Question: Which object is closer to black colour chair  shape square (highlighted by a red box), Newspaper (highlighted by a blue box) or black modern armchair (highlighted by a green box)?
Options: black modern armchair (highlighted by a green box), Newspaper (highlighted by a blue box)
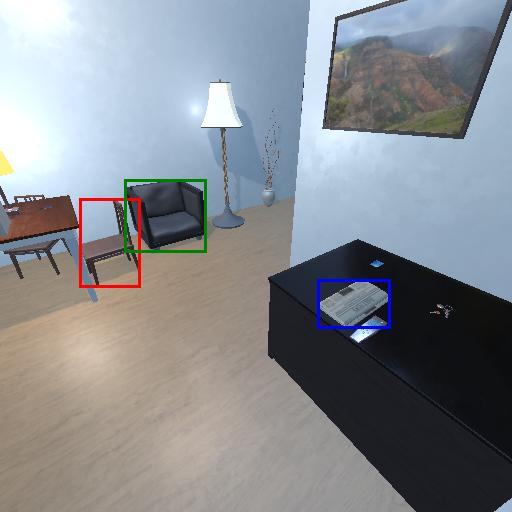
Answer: black modern armchair (highlighted by a green box)